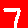
Digit: 7